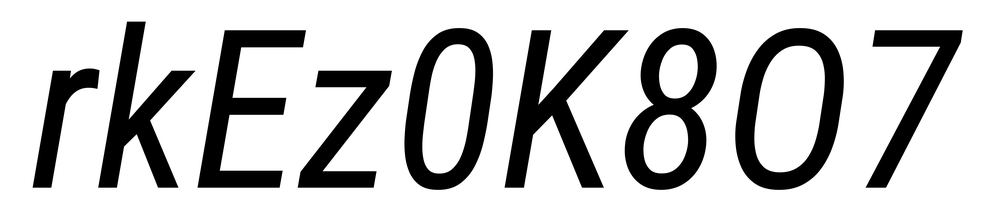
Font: Roboto-Italic_Condensed_Italic